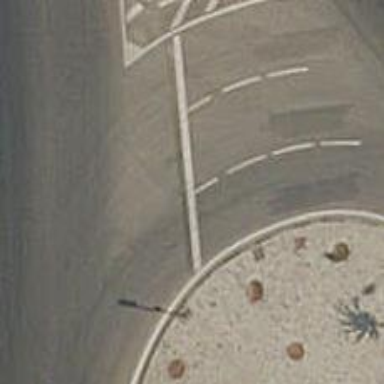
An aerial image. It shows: Road with traffic signals.